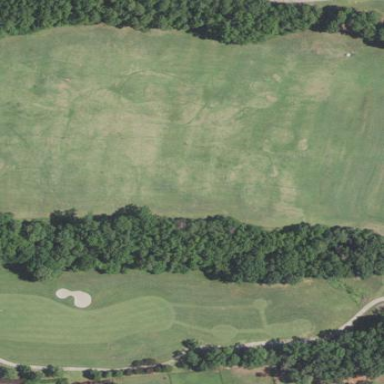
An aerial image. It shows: Driving range for golf on grass.